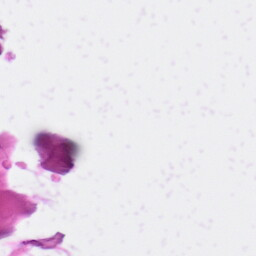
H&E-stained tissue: Skin